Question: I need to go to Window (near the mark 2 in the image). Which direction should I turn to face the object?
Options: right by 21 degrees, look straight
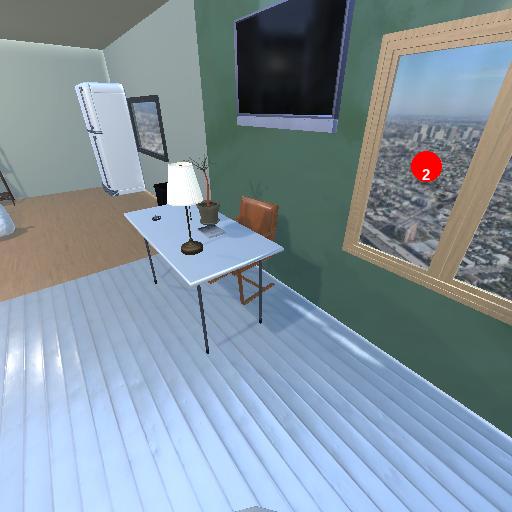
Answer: right by 21 degrees